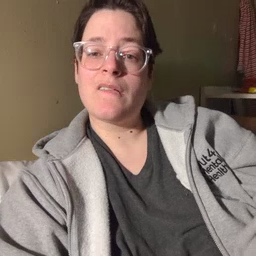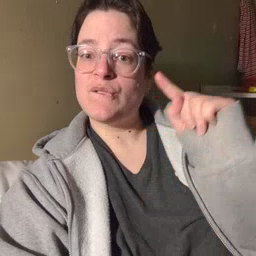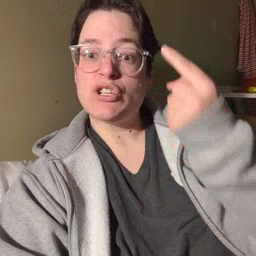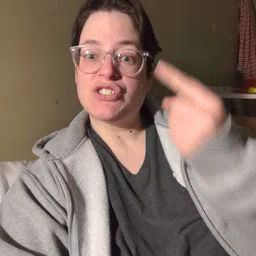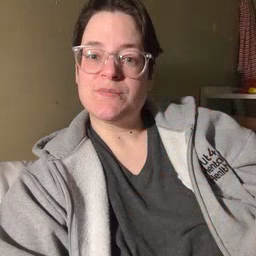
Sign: first